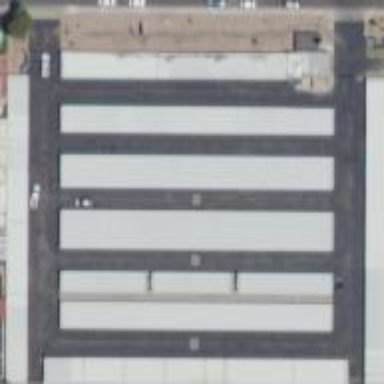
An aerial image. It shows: Storage rental shop.